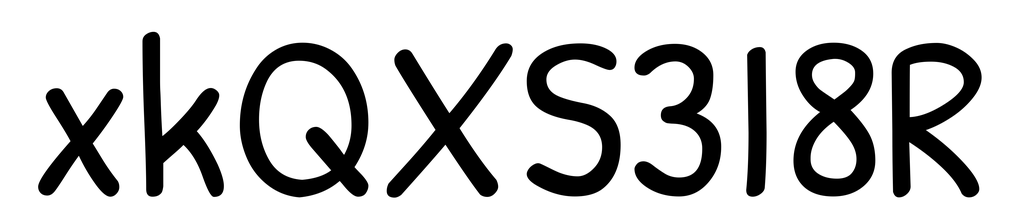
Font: PatrickHand-Regular